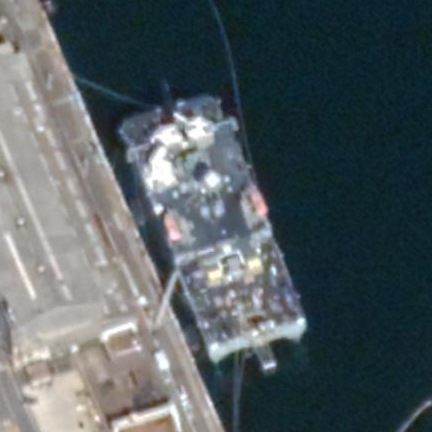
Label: civil